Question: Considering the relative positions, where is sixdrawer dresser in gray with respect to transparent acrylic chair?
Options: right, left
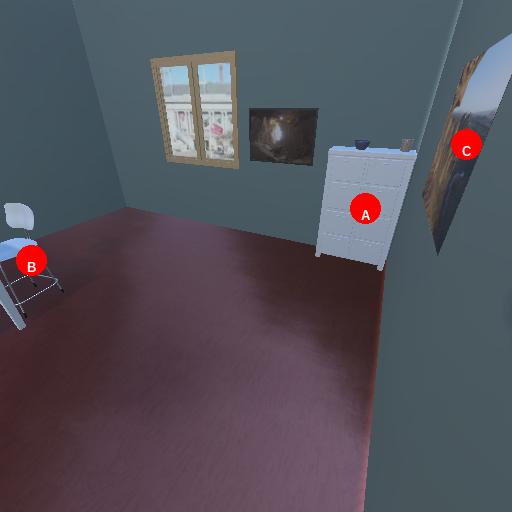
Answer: right